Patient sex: M
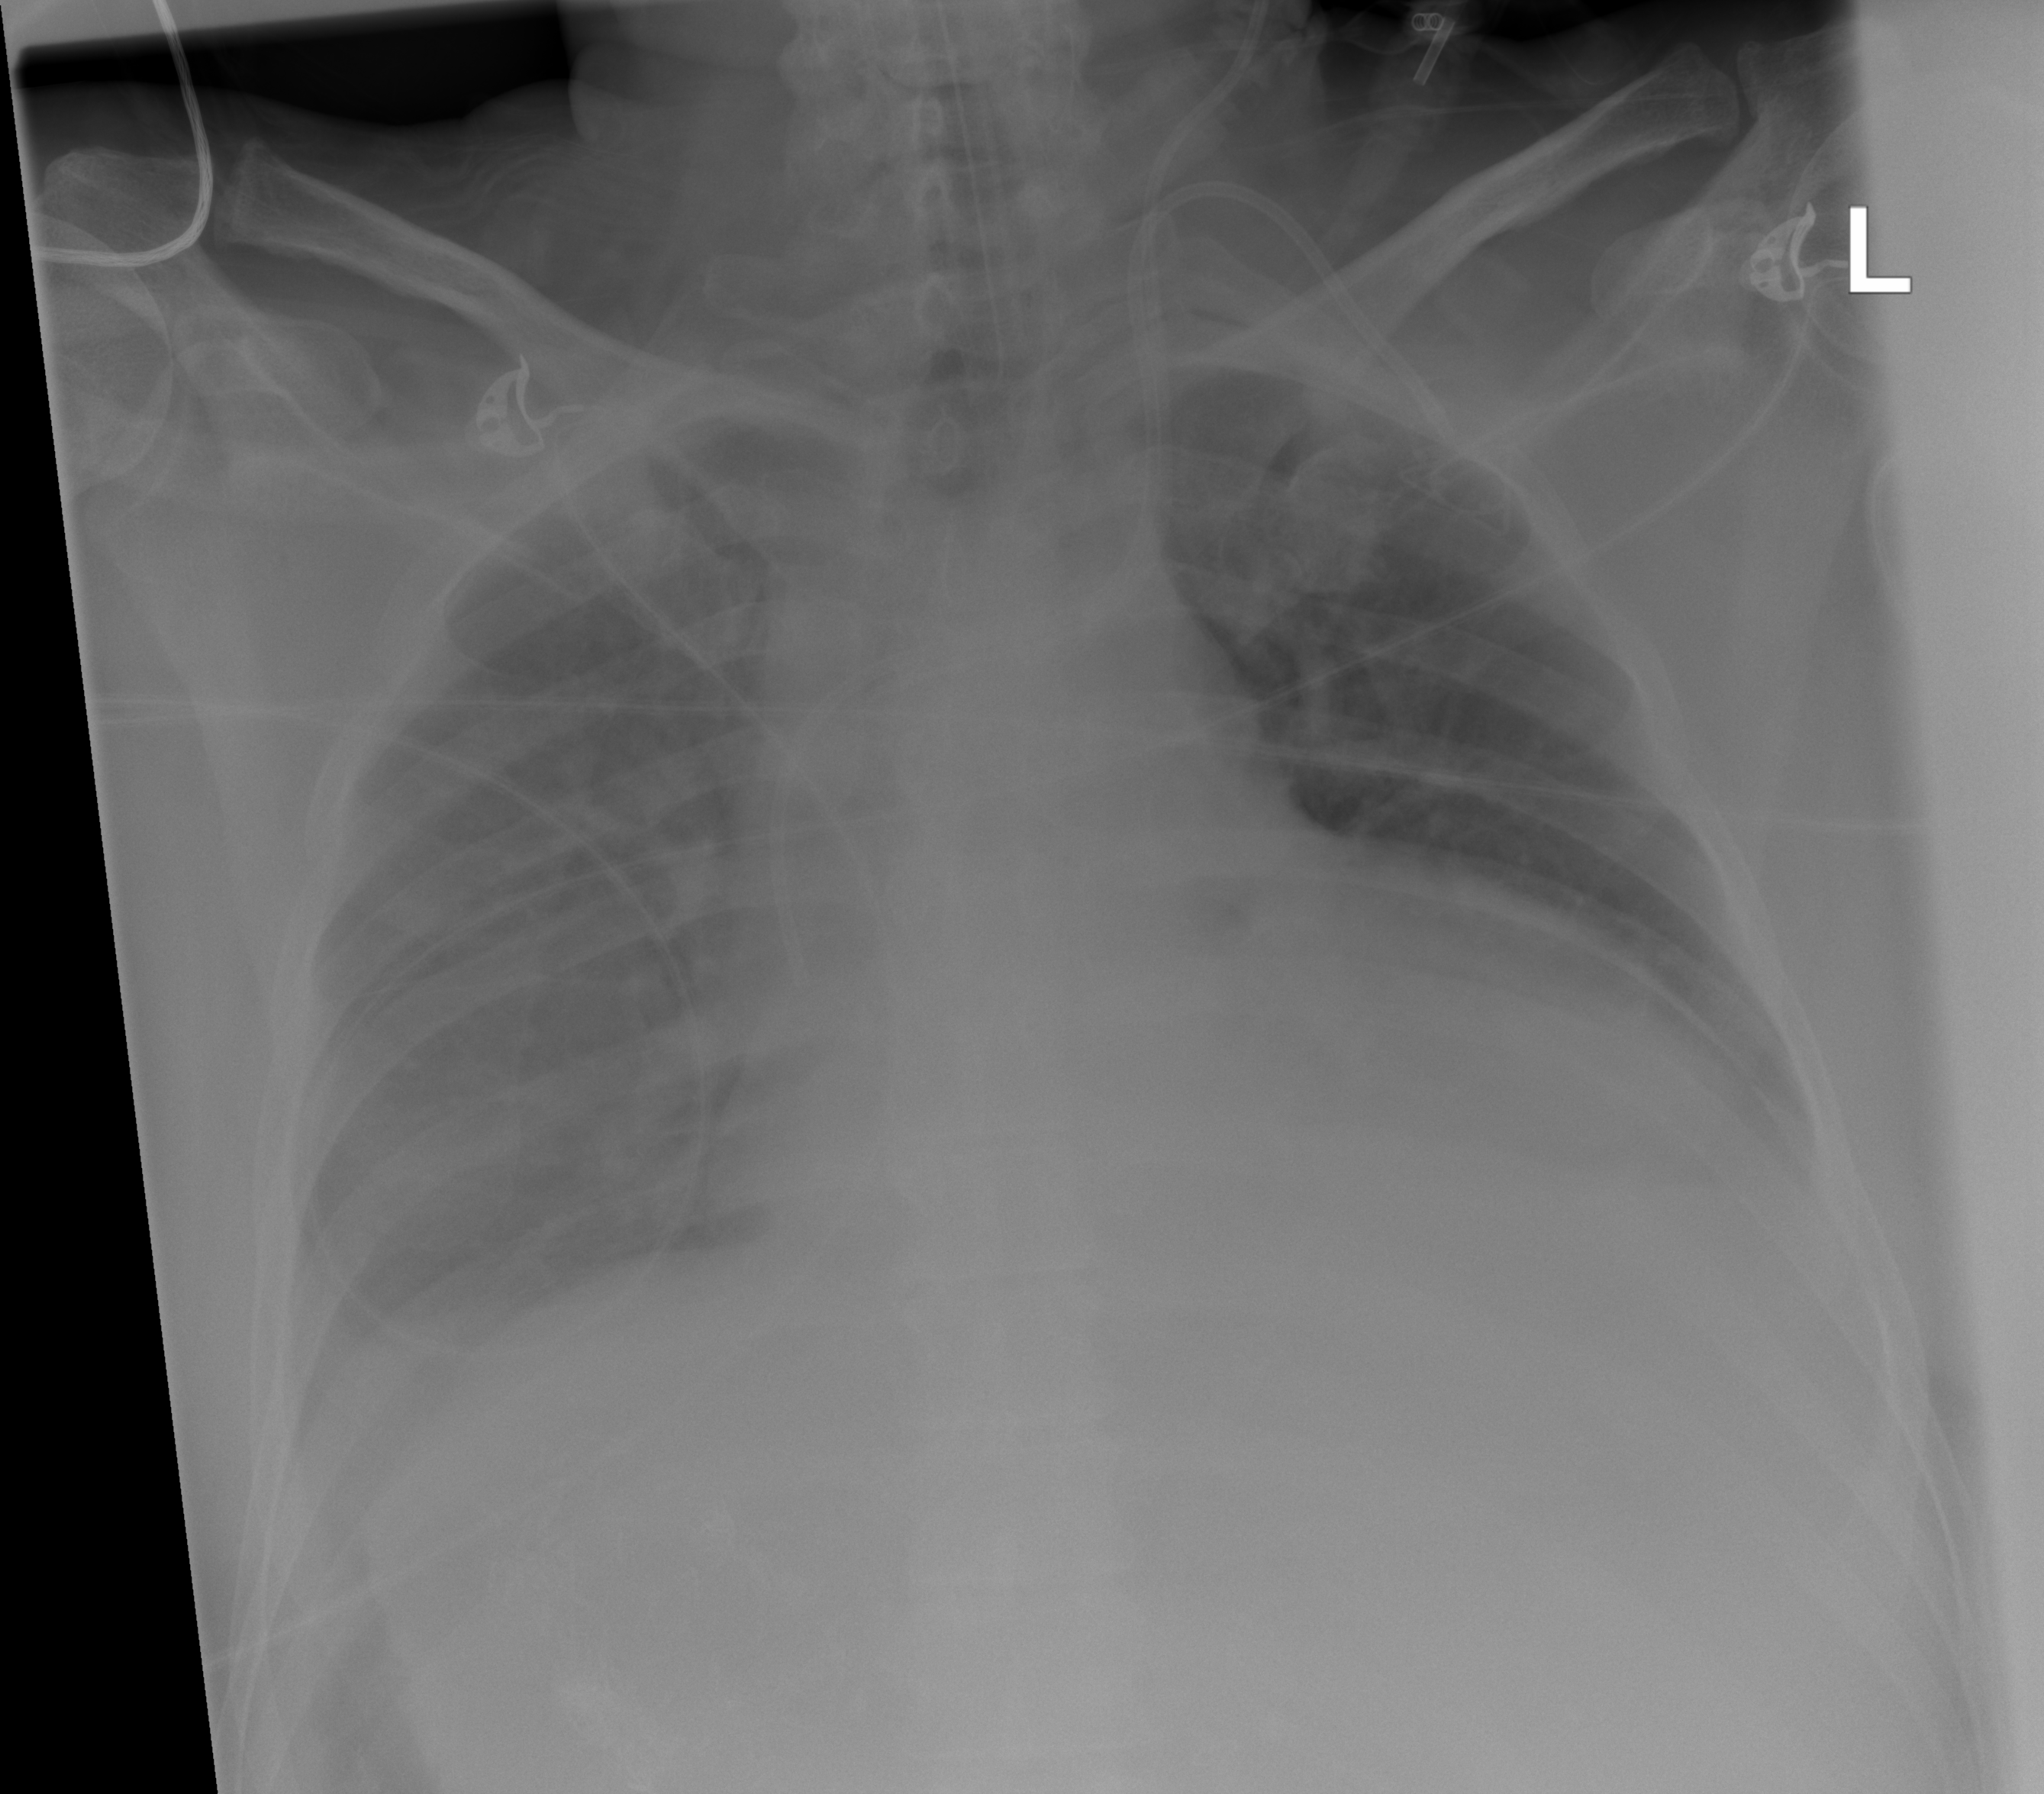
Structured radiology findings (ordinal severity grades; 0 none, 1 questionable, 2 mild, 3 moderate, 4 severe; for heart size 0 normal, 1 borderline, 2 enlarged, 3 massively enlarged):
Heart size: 2
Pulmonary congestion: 2
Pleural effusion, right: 2
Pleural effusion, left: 2
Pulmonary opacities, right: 2
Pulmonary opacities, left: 0
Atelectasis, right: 2
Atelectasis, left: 2